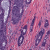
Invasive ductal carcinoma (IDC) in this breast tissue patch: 1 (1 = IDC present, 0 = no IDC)